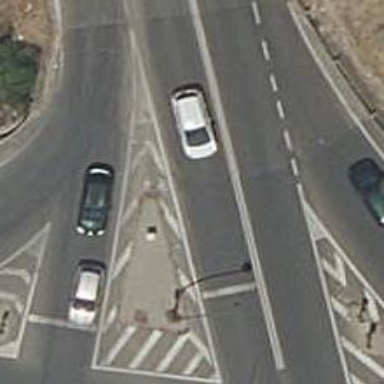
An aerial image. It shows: Secondary road with asphalt surface.